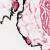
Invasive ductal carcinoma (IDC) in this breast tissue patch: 0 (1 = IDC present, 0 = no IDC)